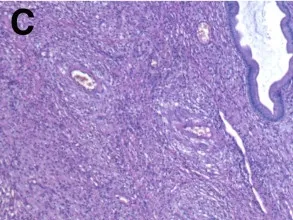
Histological findings. Low power view of inflammatory granulation tissue and engorged capillaries in the lamina propria, hyperplastic glands with cystic dilatations and proliferation of smooth muscle from muscolaris mucosae (B, C). Hematossilin-eosin staining, A 1:1, B 2,5x obj, C 4x obj.
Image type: pathology (h&e)